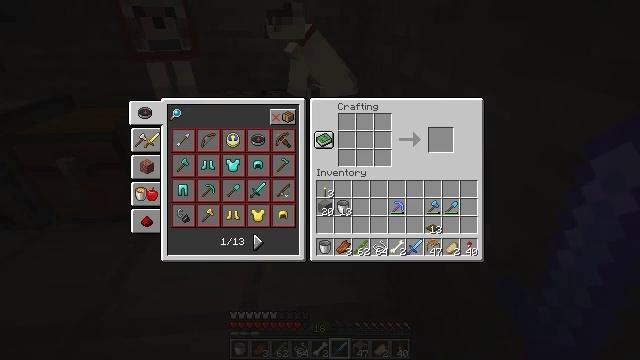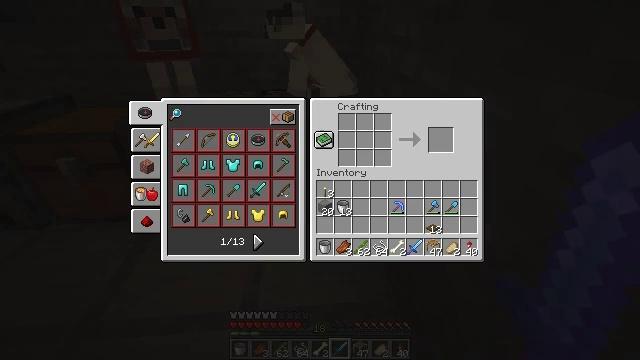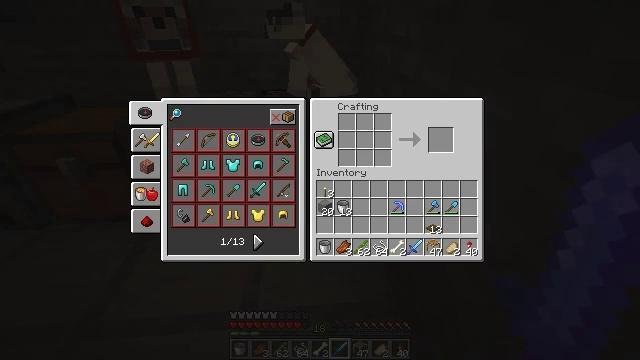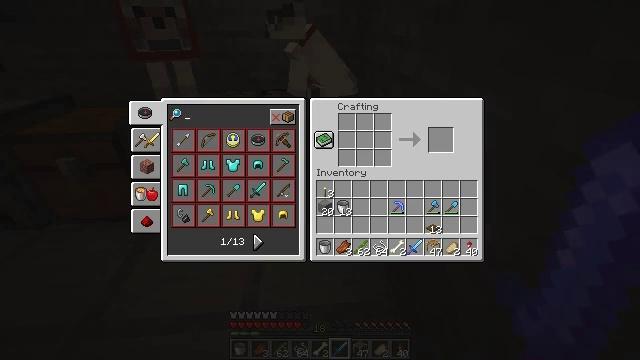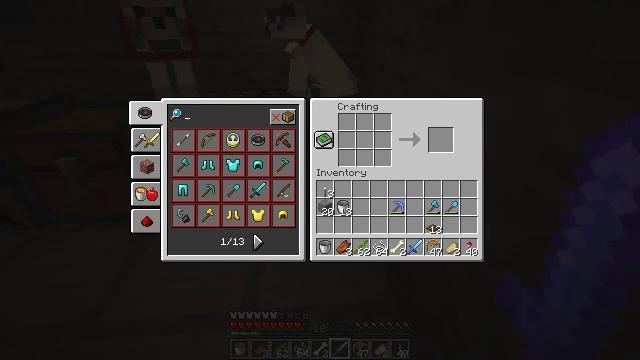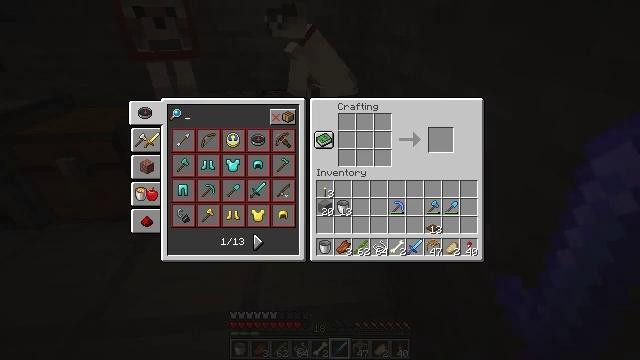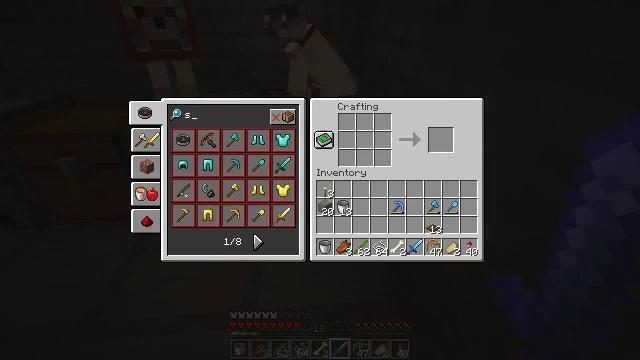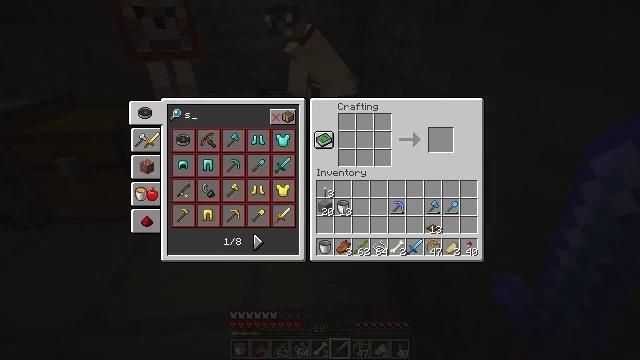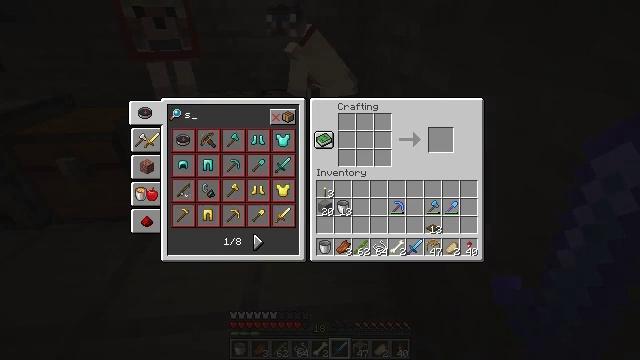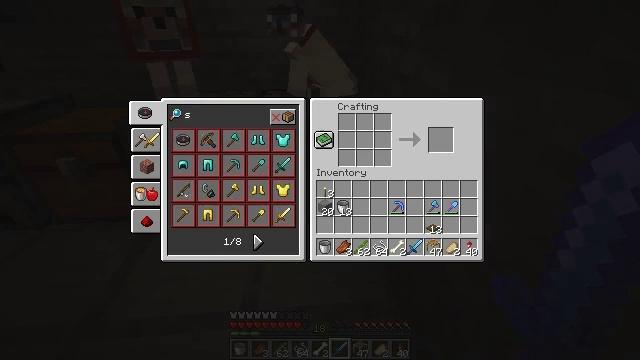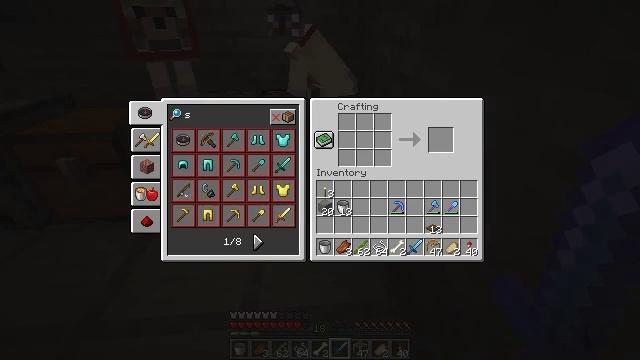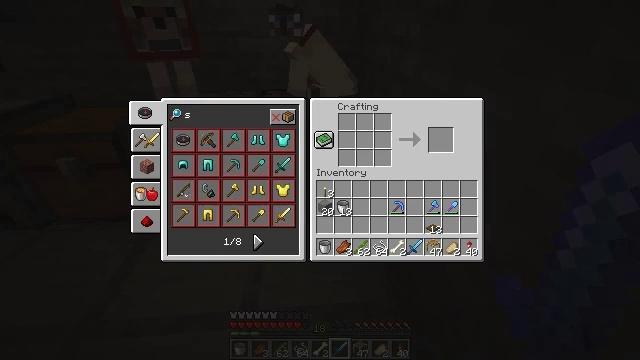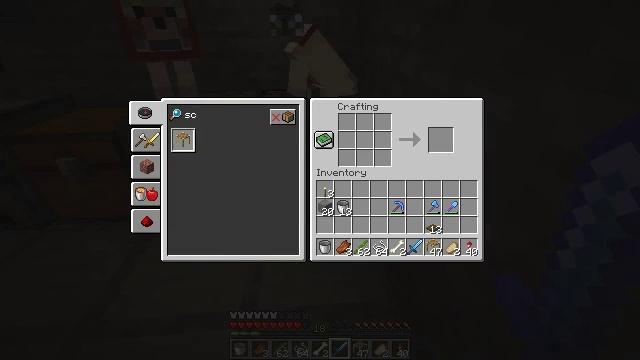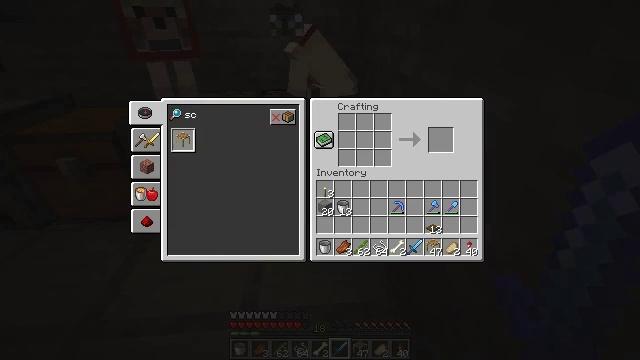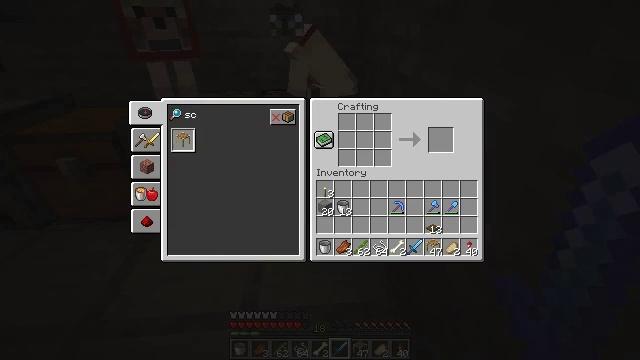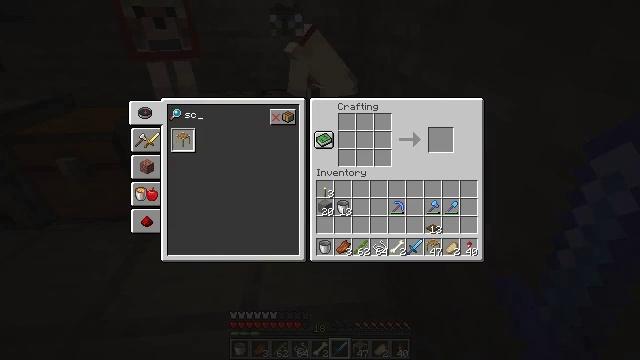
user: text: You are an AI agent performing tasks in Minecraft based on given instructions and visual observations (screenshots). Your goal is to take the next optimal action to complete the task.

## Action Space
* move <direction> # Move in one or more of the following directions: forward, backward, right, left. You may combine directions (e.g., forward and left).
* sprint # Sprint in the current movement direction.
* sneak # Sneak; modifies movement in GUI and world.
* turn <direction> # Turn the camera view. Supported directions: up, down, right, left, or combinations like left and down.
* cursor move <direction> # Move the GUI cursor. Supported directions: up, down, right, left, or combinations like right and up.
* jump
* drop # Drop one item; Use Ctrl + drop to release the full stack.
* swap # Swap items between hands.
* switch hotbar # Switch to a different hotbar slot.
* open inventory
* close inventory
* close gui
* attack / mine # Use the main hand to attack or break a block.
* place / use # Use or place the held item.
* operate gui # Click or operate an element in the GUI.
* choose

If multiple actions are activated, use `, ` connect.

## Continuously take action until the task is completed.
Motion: motion action
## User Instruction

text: Use bamboo and string to craft scaffolding at a crafting table.
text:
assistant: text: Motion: no_op
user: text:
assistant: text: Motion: no_op
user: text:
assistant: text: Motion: no_op
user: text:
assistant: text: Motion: no_op
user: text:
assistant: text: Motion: no_op
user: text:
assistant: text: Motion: move back
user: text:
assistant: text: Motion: move back
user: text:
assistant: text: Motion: no_op
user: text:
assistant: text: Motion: no_op
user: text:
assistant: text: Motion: no_op
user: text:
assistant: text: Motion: no_op
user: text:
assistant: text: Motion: no_op
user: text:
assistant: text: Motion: no_op
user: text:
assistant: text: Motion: no_op
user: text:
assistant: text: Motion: no_op
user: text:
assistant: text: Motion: no_op
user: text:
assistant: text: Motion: no_op
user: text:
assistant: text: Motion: no_op
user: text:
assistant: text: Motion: no_op
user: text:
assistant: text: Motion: no_op
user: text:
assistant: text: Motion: no_op
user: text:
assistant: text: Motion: no_op
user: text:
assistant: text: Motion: no_op
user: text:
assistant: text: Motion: no_op
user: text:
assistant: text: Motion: no_op
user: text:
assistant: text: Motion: turn left
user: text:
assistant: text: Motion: turn left and down
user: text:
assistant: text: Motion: turn left and down
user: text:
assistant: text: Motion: no_op
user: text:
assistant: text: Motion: no_op